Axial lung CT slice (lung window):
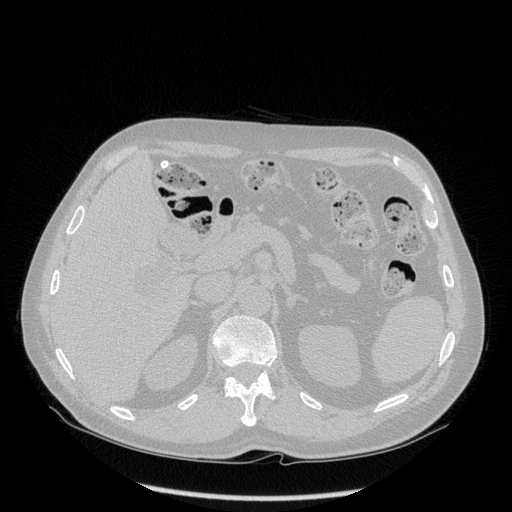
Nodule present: no